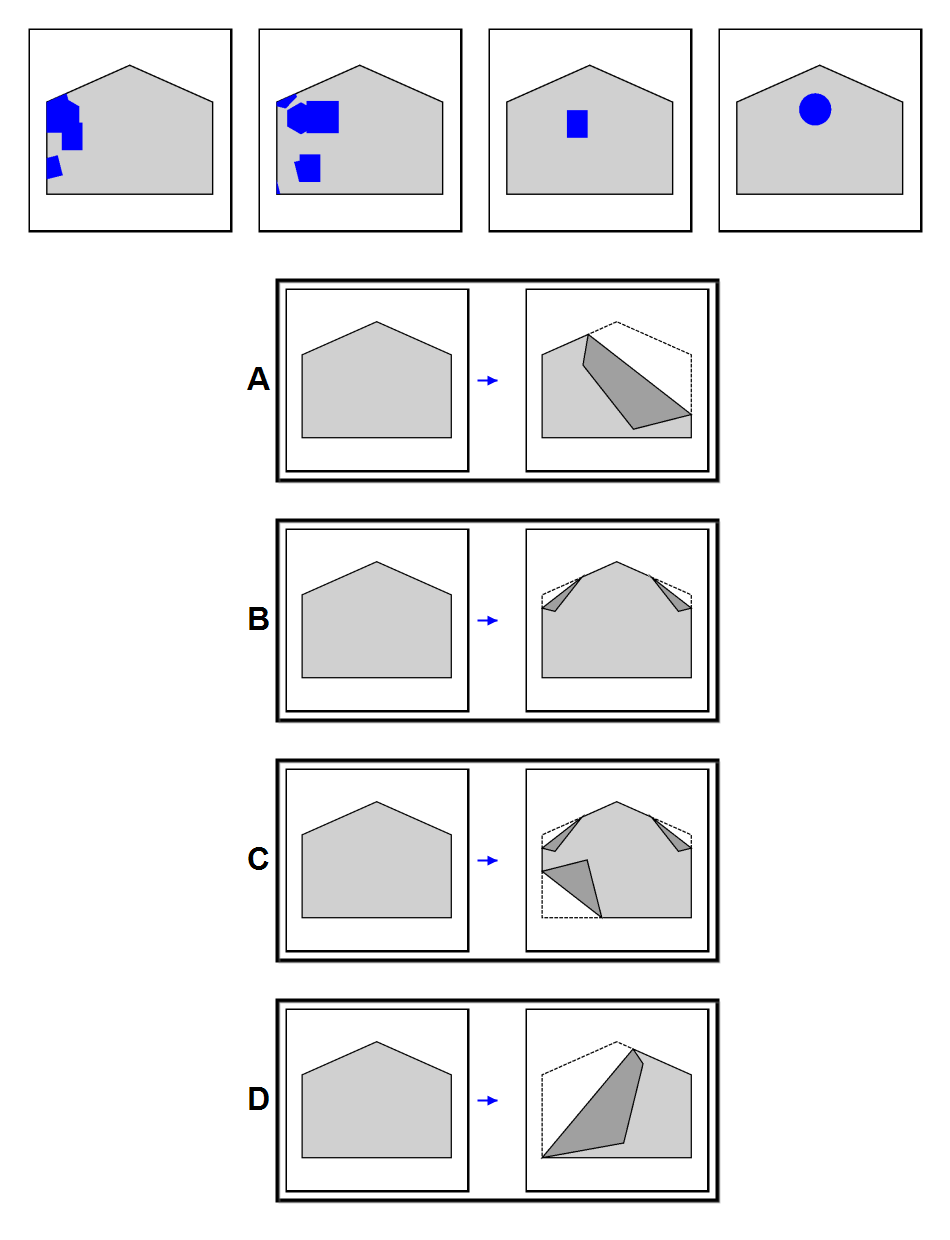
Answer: C